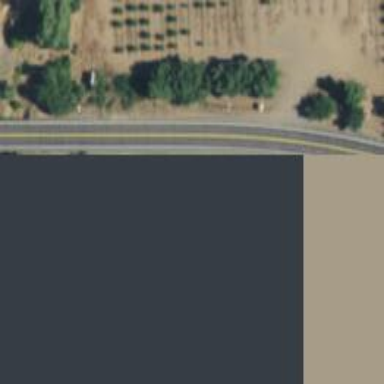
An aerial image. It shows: Asphalt road classified as trunk highway.